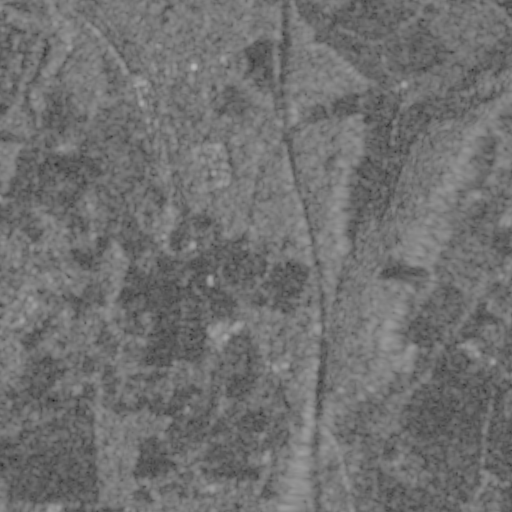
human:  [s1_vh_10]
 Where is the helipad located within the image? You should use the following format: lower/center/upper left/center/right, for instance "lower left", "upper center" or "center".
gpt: The helipad is located in the lower center of the image.
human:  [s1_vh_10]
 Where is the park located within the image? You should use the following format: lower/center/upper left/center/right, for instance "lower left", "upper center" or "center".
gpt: There is no park in the image.

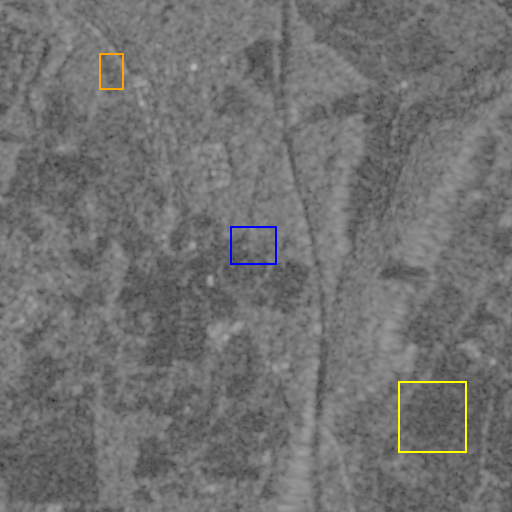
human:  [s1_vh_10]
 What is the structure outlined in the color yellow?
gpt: The structure outlined in yellow is a crop field.
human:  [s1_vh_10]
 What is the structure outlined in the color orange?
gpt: The structure outlined in orange is a park.
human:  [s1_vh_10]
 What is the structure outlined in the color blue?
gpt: The structure outlined in blue is a parking lot.
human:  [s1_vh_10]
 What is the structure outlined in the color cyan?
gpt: There is no cyan outline.